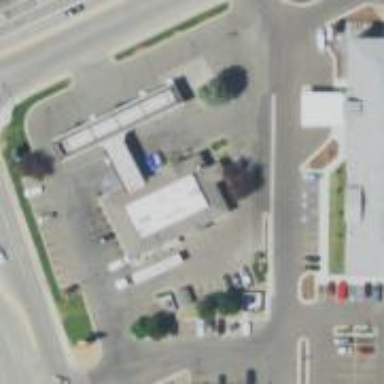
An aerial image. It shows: Convenience shop.